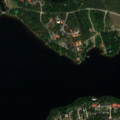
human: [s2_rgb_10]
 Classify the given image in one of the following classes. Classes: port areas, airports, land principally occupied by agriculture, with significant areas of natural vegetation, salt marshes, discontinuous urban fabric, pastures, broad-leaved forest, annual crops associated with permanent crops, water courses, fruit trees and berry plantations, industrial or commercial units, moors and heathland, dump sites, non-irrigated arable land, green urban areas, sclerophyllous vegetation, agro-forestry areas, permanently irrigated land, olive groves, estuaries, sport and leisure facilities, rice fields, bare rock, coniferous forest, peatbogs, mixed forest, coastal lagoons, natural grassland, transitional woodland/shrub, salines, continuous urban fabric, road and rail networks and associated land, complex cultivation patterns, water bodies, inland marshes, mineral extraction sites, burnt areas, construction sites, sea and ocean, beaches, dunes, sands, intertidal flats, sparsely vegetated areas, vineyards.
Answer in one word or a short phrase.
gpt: discontinuous urban fabric, coniferous forest, water bodies